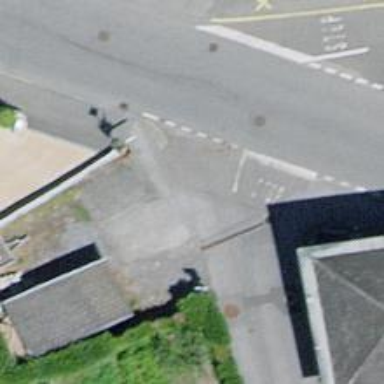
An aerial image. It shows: Living street.